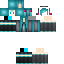
A female human skin with medium skin, wearing brown long hair dressed in a blue hoodie and black pants, featuring a closed mouth.